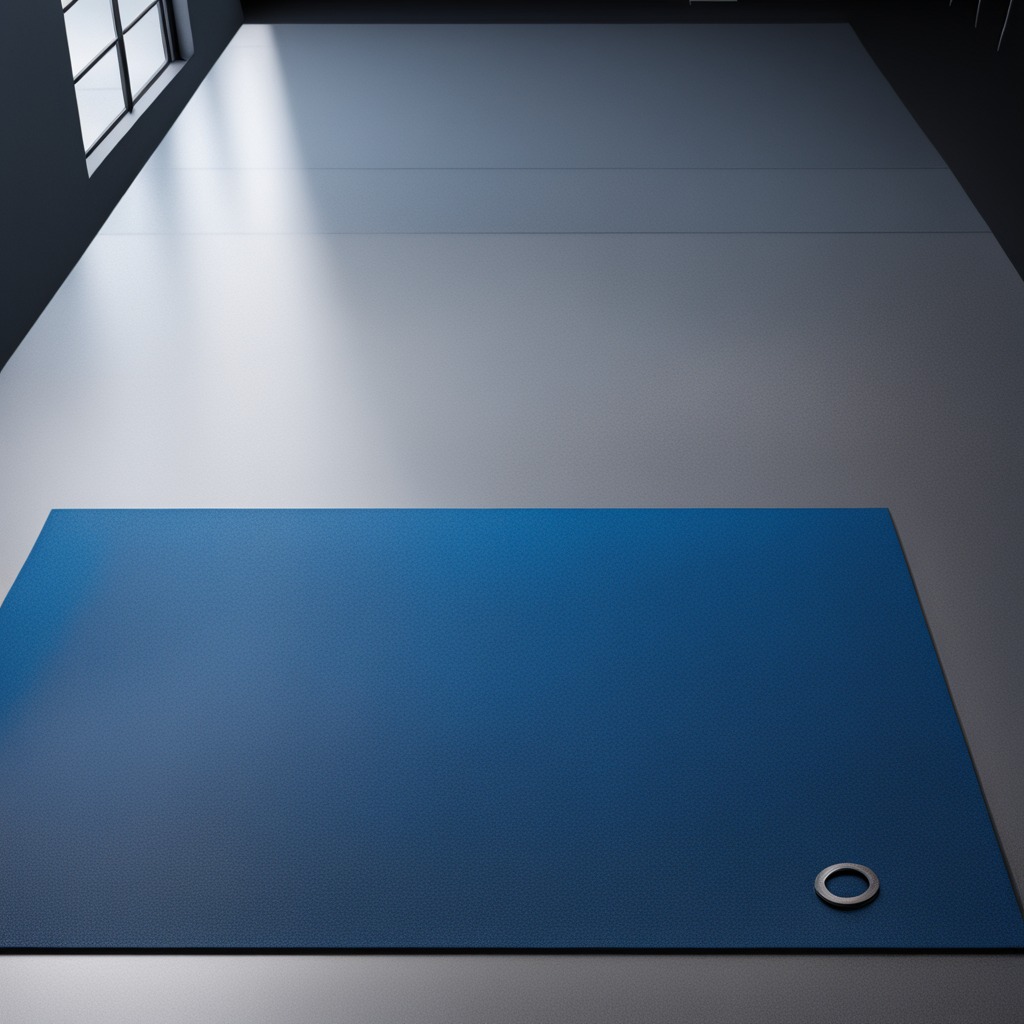
A flat metal washer is lying on the clean granite tabletop covered with a blue rubber mat inside a workshop under bright overhead lighting crisp shadows high clarity worn but beneath the mat.